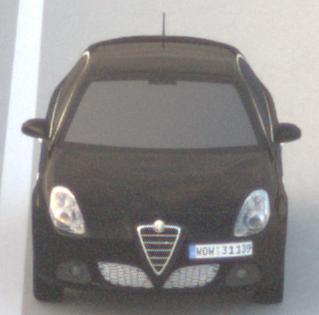
Make: Alfa Romeo
Model: Giulietta 1.4 TB 16V
Detailed model: Giulietta (940)
Model produced from: 2010/05
Model produced until: 2013/03
Doors: 5
Color: black
Road condition: dry road
Daytime: sunrise or sunset
Contrast: medium contrast